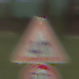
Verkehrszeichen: Gegenverkehr
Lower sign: Geschwindigkeit50
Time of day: MorningAfternoon
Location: Outdoor (Nature)
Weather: PartlyCloudy
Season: NotSpecified
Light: Natural